Question: I'm making a view and an activity extending SherlockMapActivity and using SlidingMenu libraries to make my main view to scroll like Google+ does.
I've added the SlidingMenu by XML and my view scrolls perfectly showing the hidden menu but it only scrolls the view below the action bar. In Google+ app it also scrolls the action bar and I've seen there's a function for making my action bar sliding enabled but it does not work.
What would be the best way to make my action bar sliding with the full view?
Maybe I'm not extending the correct class?
This is how I add the SlidingMenu to my app:
XML File:
'''
<com.slidingmenu.lib.SlidingMenu
xmlns:sliding="http://schemas.android.com/apk/res-auto"
android:id="@+id/slidingmenulayout"
android:layout_width="match_parent"
android:layout_height="match_parent"
sliding:viewAbove="@layout/activity_main"
sliding:viewBehind="@layout/menu_desplegado"
sliding:behindOffset="120dip"
sliding:behindScrollScale="0.25"
/>
'''
And this is the result:

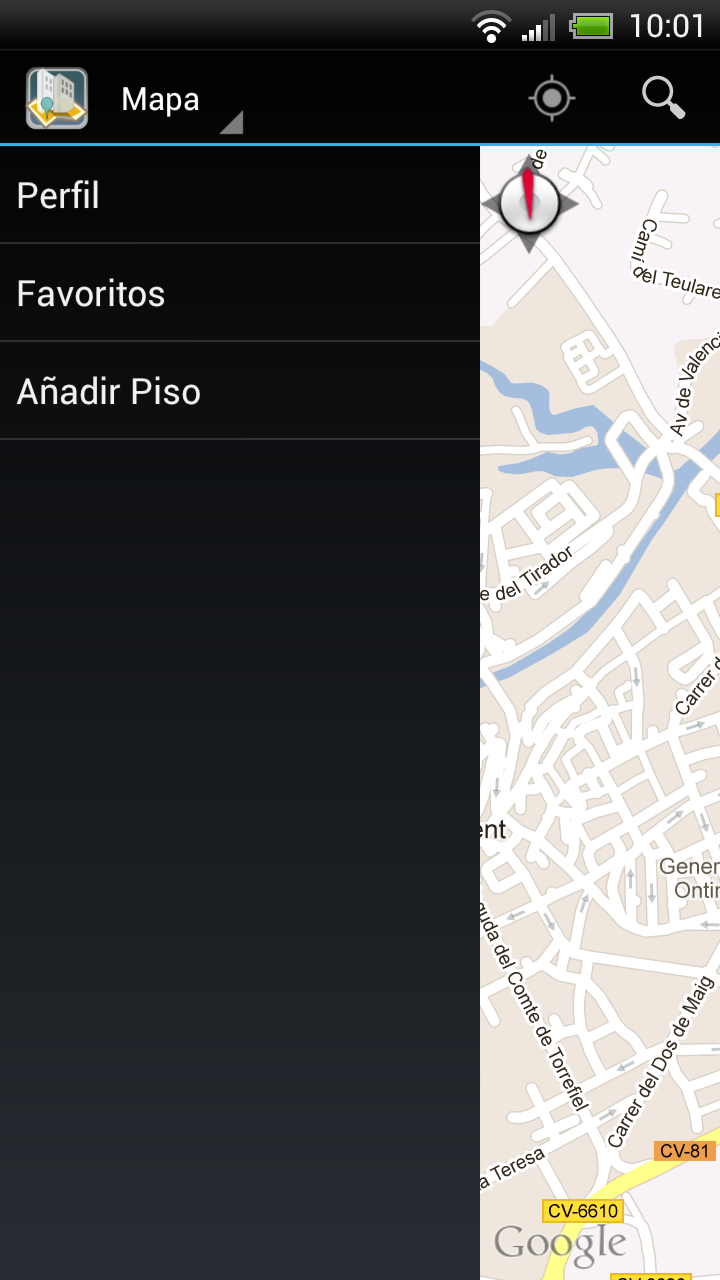
Answer: I've solved my problem.
In order to make my Action Bar to Slide, I had to modify the SlidingMenu this way:
1. Checkout a clean copy of ActionBarSherlock and import into your Eclipse workspace.
2. Add ActionBarSherlock as a dependency to SlidingMenu.
3. Go into the SlidingActivities that you plan on using make them extend Sherlock__Activity instead of __Activity.
Then I extended my MainActivity from SlidingMapActivity and it worked perfectly.